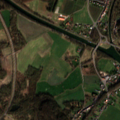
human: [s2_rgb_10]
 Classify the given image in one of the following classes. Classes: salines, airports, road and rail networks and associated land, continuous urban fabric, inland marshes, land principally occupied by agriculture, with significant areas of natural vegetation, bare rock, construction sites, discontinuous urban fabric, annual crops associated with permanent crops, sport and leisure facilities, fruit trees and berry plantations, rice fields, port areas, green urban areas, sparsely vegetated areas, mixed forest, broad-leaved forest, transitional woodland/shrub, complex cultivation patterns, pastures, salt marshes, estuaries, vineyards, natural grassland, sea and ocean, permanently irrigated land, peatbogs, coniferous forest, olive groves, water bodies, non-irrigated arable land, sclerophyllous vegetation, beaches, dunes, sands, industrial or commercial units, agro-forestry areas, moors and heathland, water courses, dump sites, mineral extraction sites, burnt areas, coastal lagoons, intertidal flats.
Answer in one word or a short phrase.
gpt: discontinuous urban fabric, complex cultivation patterns, land principally occupied by agriculture, with significant areas of natural vegetation, broad-leaved forest